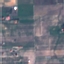
Land use / land cover: PermanentCrop